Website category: game
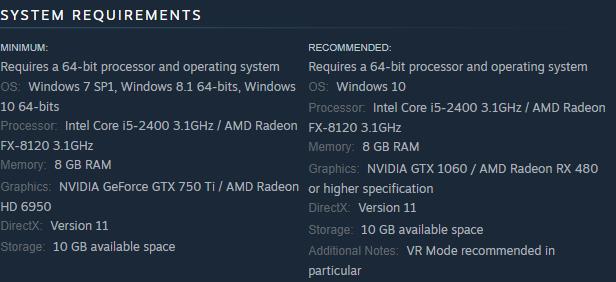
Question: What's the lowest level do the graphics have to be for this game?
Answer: NVIDIA GeForce GTX 750 Ti / AMD Radeon HD 6950

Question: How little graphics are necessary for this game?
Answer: NVIDIA GeForce GTX 750 Ti / AMD Radeon HD 6950

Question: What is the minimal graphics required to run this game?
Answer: NVIDIA GeForce GTX 750 Ti / AMD Radeon HD 6950

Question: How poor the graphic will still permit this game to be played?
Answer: NVIDIA GeForce GTX 750 Ti / AMD Radeon HD 6950

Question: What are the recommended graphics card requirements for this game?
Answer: NVIDIA GTX 1060AMD Radeon RX 480 or higher specification

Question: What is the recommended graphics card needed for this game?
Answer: NVIDIA GTX 1060AMD Radeon RX 480 or higher specification

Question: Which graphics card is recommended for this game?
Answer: NVIDIA GTX 1060AMD Radeon RX 480 or higher specification

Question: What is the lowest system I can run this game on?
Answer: Windows 7 SP1, Windows 8.1 64-bits, Windows 10 64-bits

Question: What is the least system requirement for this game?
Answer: Windows 7 SP1, Windows 8.1 64-bits, Windows 10 64-bits

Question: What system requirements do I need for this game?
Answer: Windows 7 SP1, Windows 8.1 64-bits, Windows 10 64-bits

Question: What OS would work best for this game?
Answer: Windows 10

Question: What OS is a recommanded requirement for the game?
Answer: Windows 10

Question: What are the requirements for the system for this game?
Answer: Windows 10

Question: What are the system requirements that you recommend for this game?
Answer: Windows 10

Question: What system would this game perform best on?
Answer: Windows 10